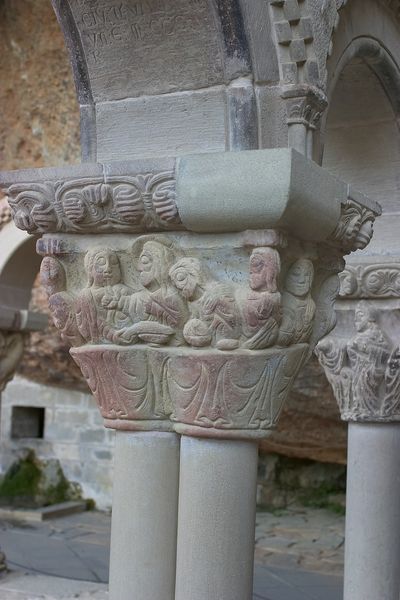
Titel: San Juan de la Pena, Aragón
Standort: Huesca, S. Juan de la Pena (EU - E - Aragonien)
Schlagwörter: weiß, menschen, frankreich, grau, männer, säule, säulen, tisch, muster, ornament, bart, augen, schale, stein, teller, kirche, auge, klassizismus, skulptur, relief, bogen, hof, figuren, rundbogen, essen, wein, inschrift, brot, gang, mahl, mahlzeit, kapitell, fries, fisch, doppelsäulen, nimbus, sandstein, christus, jesus, mittelalter, fresken, romanik, abendmahl, jünger, bildhauer, kreuzgang, gehauen, figurenkapitell, apostel, letztes abendmahl, karolingisch, säulenbogen, gemeisselt, das letzte mahl, christug, kapitäl, moisson